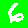
Digit: 6